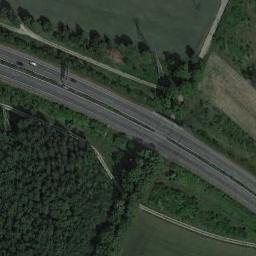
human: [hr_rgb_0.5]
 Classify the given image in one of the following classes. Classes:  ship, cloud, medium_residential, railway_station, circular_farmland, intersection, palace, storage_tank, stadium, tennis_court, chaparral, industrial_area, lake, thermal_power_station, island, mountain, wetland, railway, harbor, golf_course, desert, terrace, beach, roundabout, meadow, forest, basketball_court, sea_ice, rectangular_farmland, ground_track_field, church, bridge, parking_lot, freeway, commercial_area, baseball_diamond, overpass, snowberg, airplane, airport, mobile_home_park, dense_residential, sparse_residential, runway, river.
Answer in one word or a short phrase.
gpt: freeway